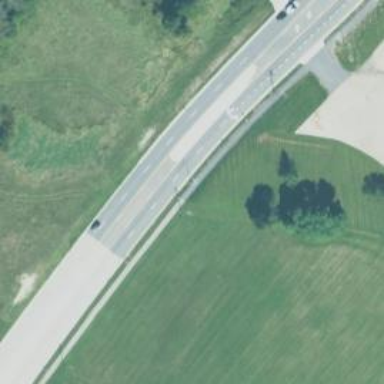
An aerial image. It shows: Secondary road.